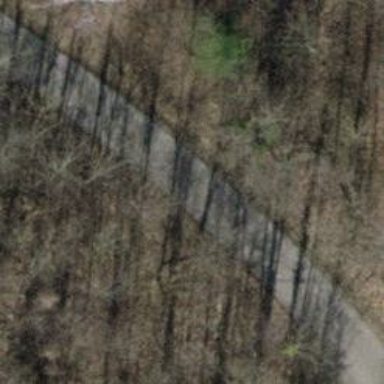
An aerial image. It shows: Unclassified road with asphalt surface.